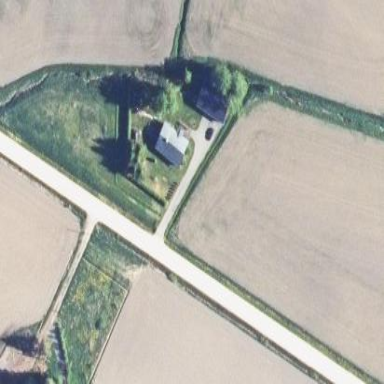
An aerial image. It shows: Farmyard area.